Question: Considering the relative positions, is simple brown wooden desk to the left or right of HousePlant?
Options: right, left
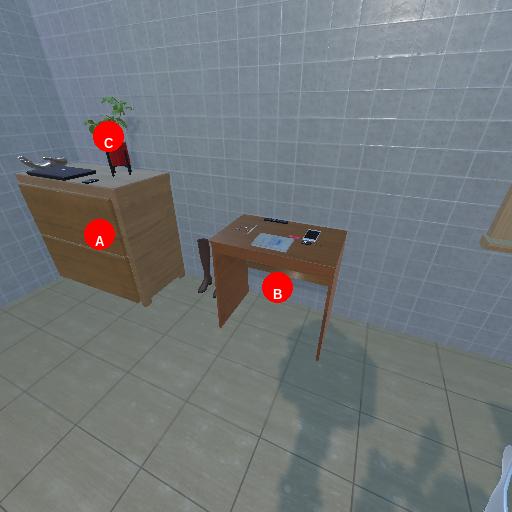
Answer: right